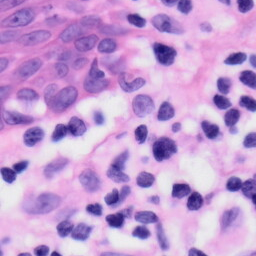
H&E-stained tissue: Skin